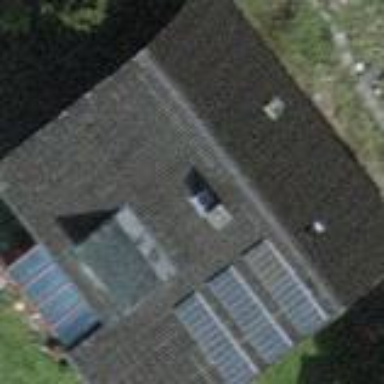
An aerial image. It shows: Detached building.